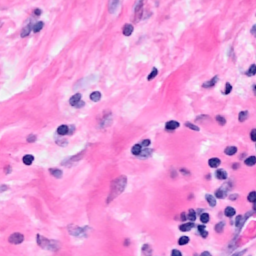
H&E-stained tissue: Breast